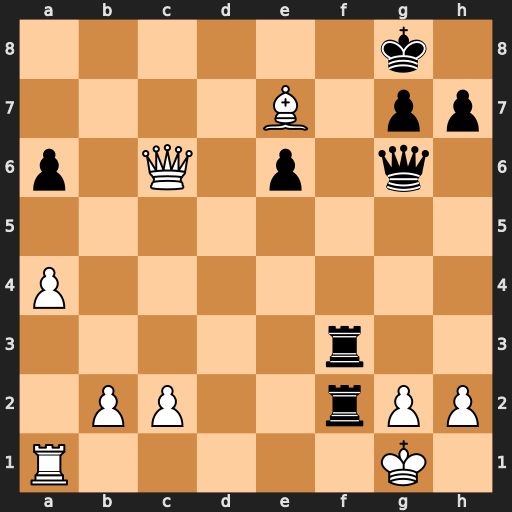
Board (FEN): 6k1/4B1pp/p1Q1p1q1/8/P7/5r2/1PP2rPP/R5K1
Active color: w
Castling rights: -
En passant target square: -
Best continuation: Qa8+ Rf8 Bxf8